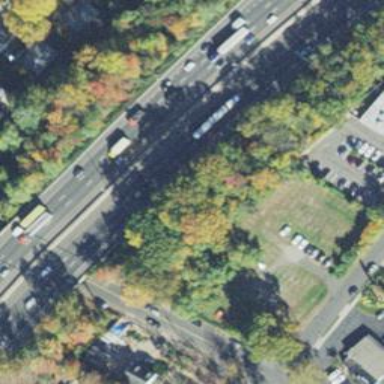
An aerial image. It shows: Asphalt motorway.